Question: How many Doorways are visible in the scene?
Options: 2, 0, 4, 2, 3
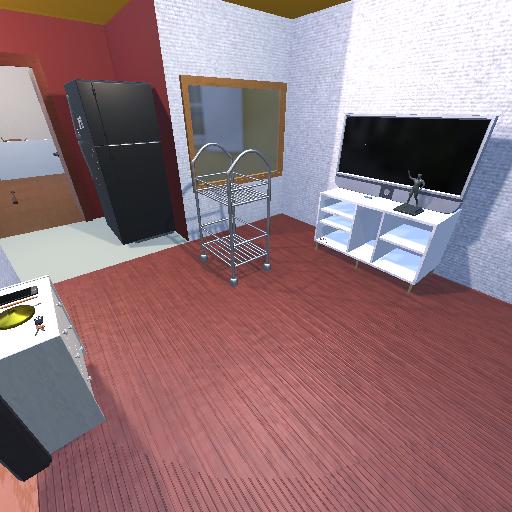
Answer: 2